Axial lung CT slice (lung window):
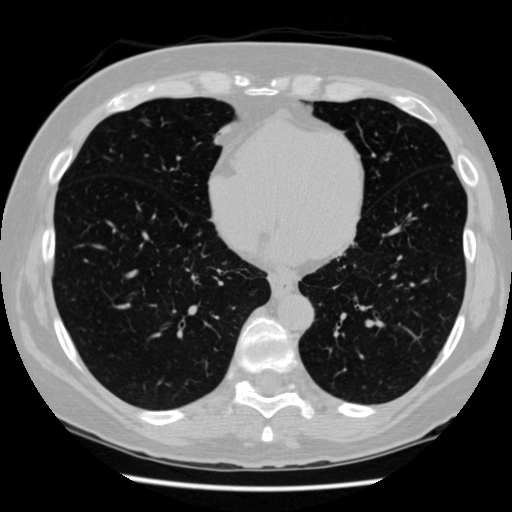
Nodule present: no